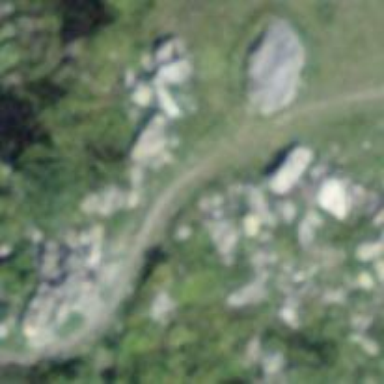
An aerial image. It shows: Path.